Interaction volume radius: 5 \u00c5
Interaction volume height: 25 \u00c5
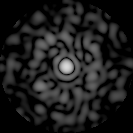
Disorder parameter: 0.8153